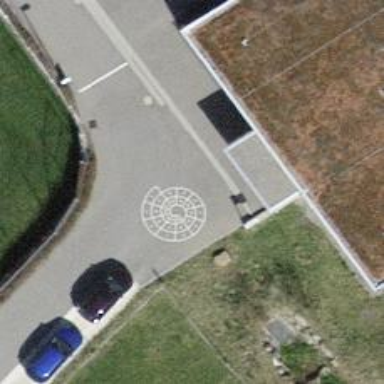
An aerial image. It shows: Parking area with surface.